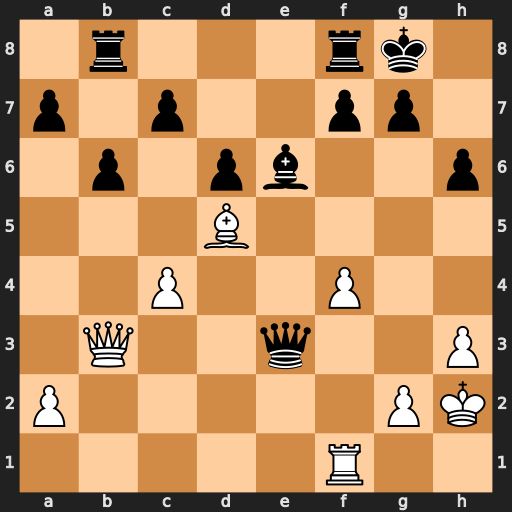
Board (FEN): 1r3rk1/p1p2pp1/1p1pb2p/3B4/2P2P2/1Q2q2P/P5PK/5R2
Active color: w
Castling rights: -
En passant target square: -
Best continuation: Qxe3 Bxd5 cxd5